Question: I am trying to change the height of the stock UITabBar to 44px, similar to Tweetbot's tab bar height. I've also seen a few other apps do this as well.

however, when i try to set the height it still remains the same
'''
self.tabBar.frame.height = 40
'''
are we not allowed to change the tab bar height? and if so what is a good alternative? using a toolbar?
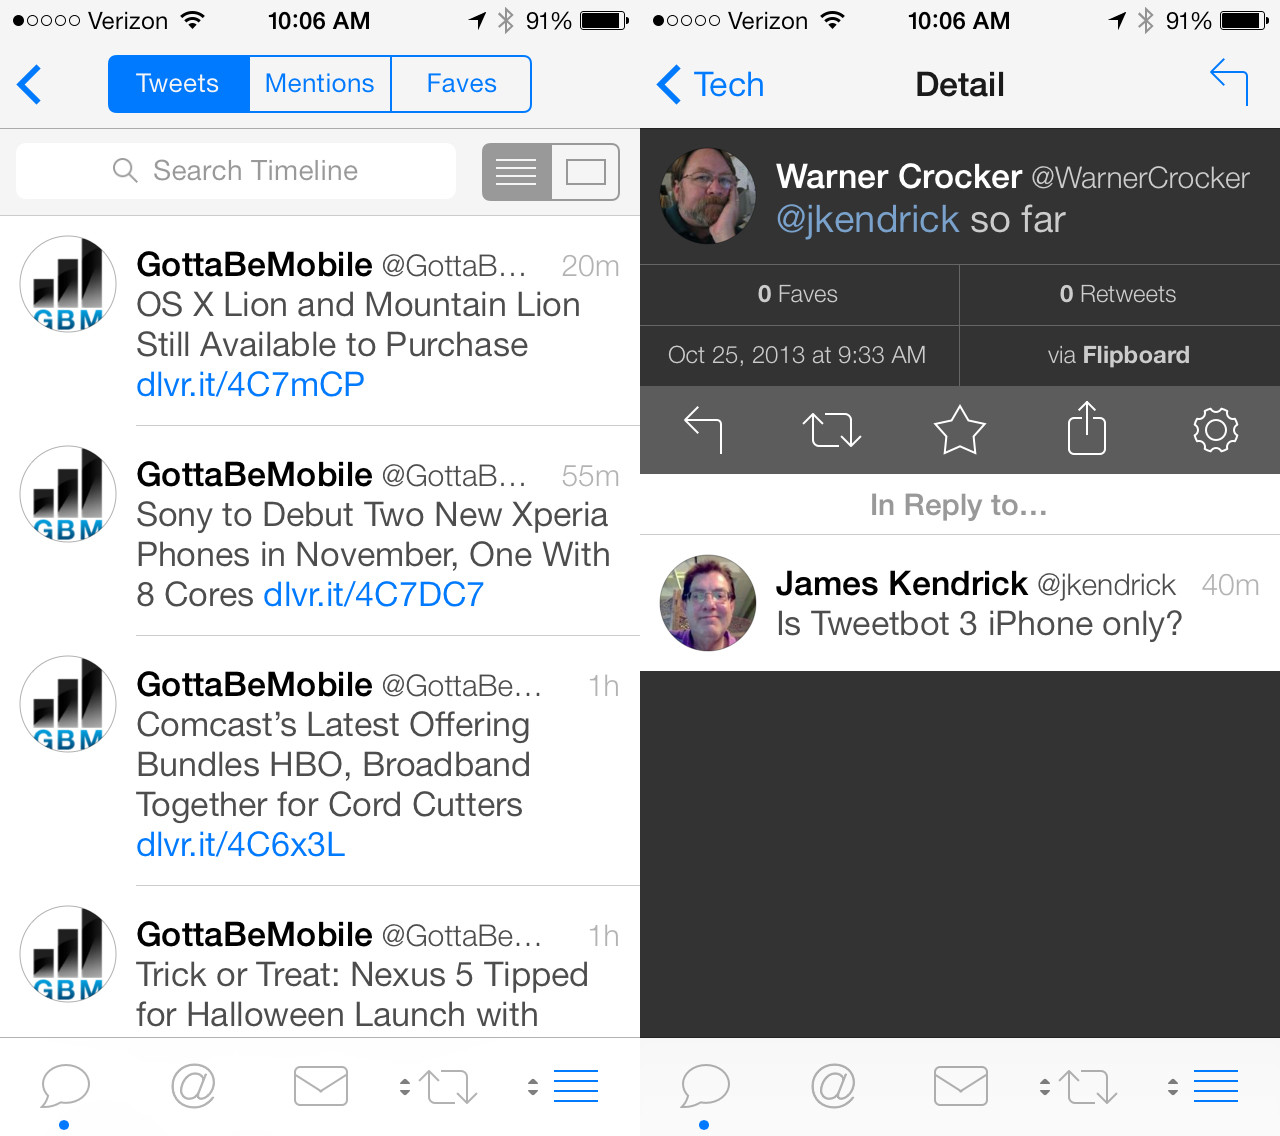
Answer: SomeGuy's answer above worked for me. Here's the Swift translation for anyone who may need it. I made the height close to what it seems most popular apps use.
'''
class TabBar: UITabBar {
override func sizeThatFits(size: CGSize) -> CGSize {
var sizeThatFits = super.sizeThatFits(size)
sizeThatFits.height = 38
return sizeThatFits
}
}
'''